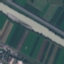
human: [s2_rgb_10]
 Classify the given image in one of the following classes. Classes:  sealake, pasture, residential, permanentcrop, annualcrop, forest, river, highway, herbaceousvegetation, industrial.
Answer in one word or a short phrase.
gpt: River